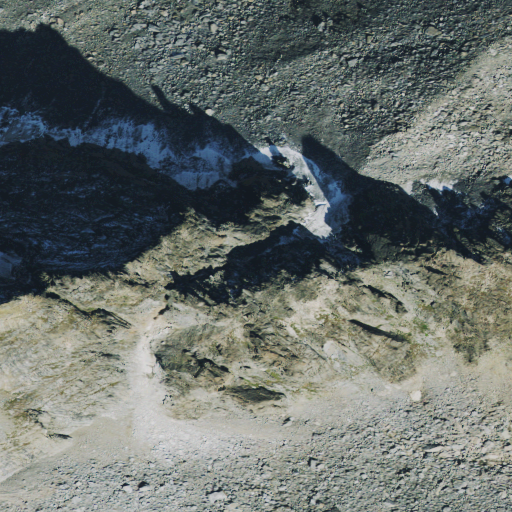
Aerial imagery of ridge(s) in Montana named Bears Tooth containing barren land, grassland, evergreen forest, and shrub